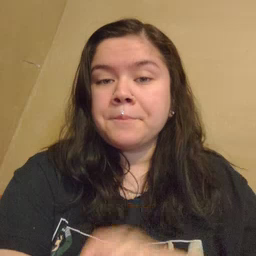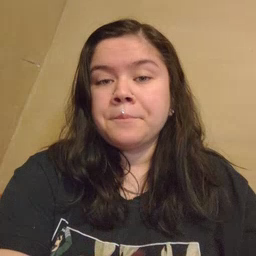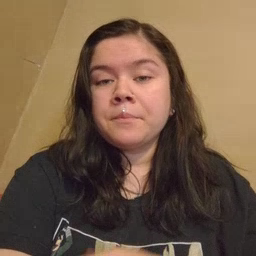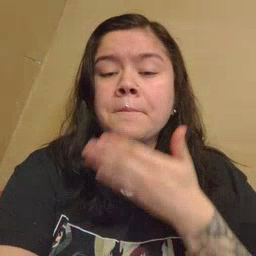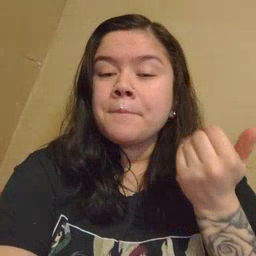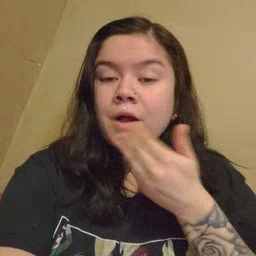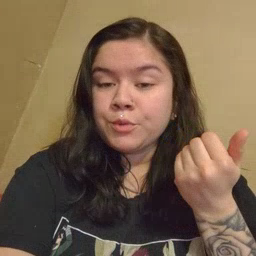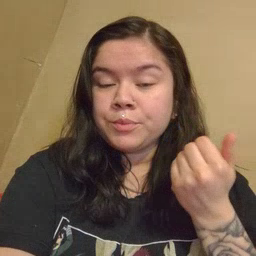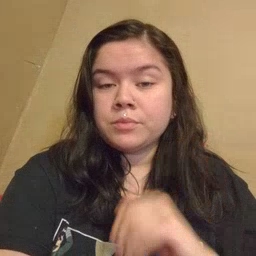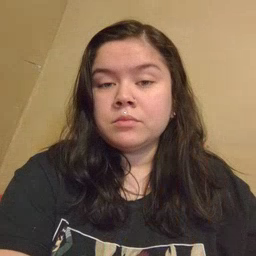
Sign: better